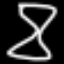
Label: hourglass